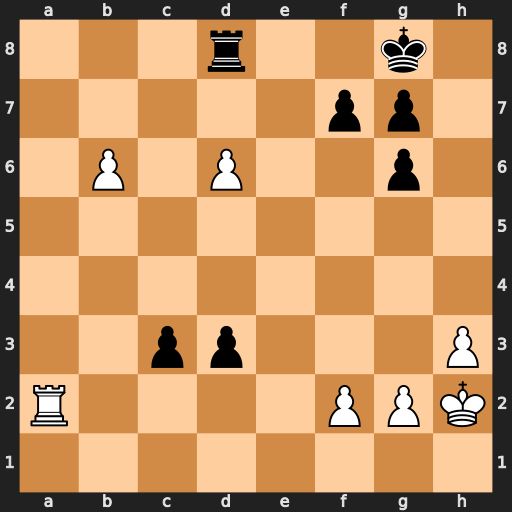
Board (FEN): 3r2k1/5pp1/1P1P2p1/8/8/2pp3P/R4PPK/8
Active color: w
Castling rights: -
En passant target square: -
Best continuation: b7 c2 Ra8 Kh7 Rxd8 c1=Q Rh8+ Kxh8 b8=Q+ Kh7 d7